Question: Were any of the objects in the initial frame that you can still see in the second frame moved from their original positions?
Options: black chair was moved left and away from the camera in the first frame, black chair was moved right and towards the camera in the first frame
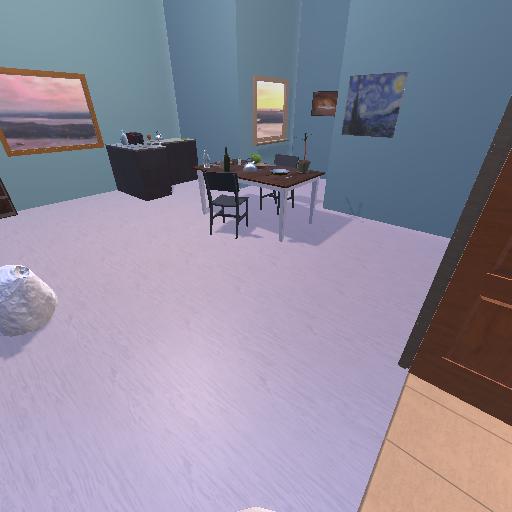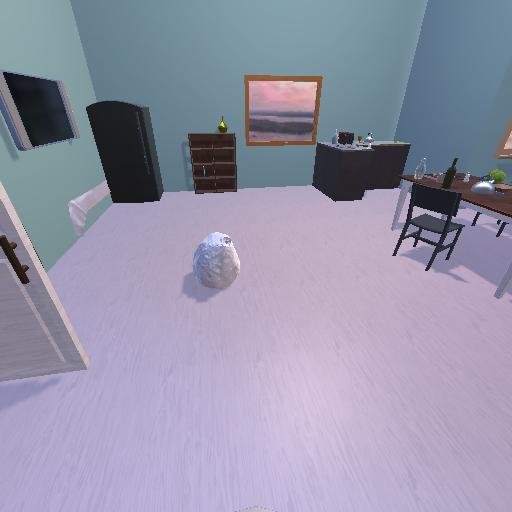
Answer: black chair was moved left and away from the camera in the first frame